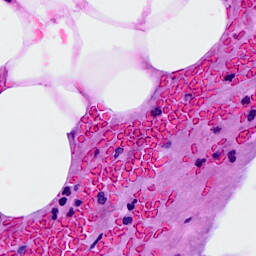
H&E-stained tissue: Breast